Question: When <URL> in 'seaborn' is there any way to visualize the full matrix ? I know it's symmetric, but rendering the full matrix makes it easier to visually inspect it.

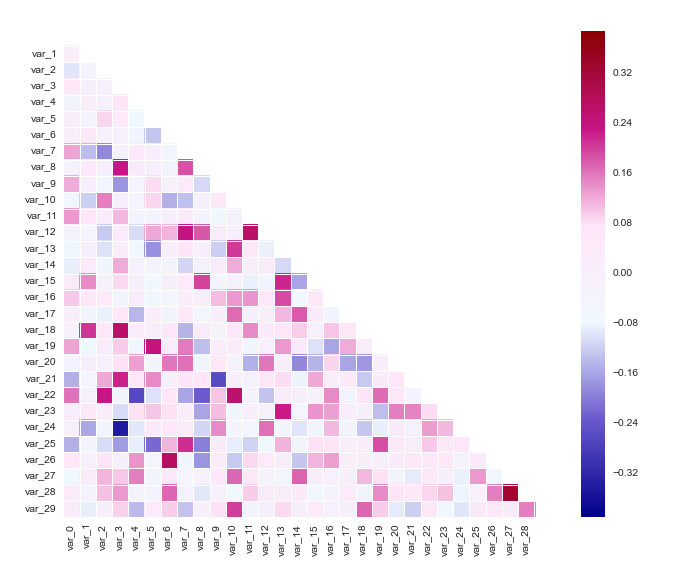
Answer: Not currently, though I have a more general purpose heatmap function in the works.